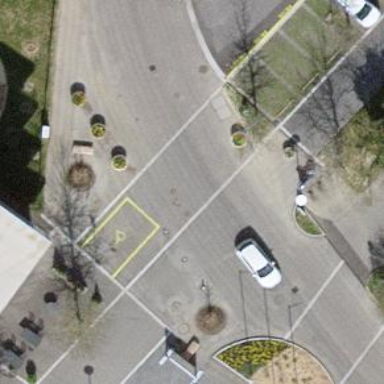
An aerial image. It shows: Unmarked road crossing.